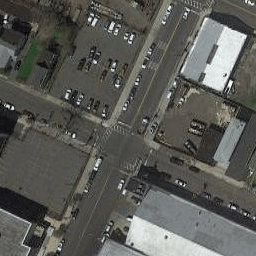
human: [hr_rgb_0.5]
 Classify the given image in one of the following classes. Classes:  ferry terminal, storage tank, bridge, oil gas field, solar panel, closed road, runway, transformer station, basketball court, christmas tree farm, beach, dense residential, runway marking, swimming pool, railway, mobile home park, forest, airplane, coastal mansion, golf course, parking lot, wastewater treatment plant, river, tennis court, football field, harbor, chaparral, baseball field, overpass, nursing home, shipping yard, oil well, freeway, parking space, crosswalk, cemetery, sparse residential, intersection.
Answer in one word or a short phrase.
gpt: intersection